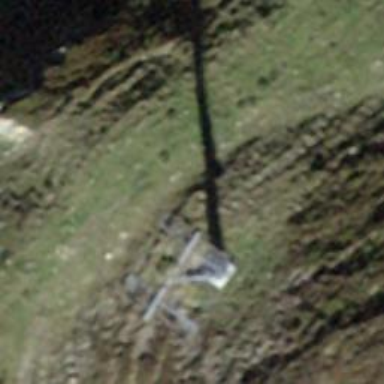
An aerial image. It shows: Pylon for aerialway.